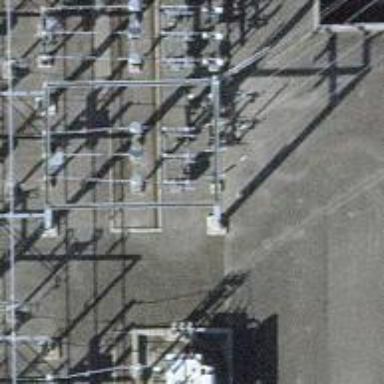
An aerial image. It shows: Three cables of power line.